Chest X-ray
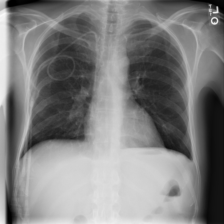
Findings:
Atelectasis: negative
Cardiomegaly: negative
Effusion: negative
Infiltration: negative
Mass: negative
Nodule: negative
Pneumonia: negative
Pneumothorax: negative
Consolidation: negative
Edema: negative
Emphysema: negative
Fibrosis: negative
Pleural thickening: negative
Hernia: negative